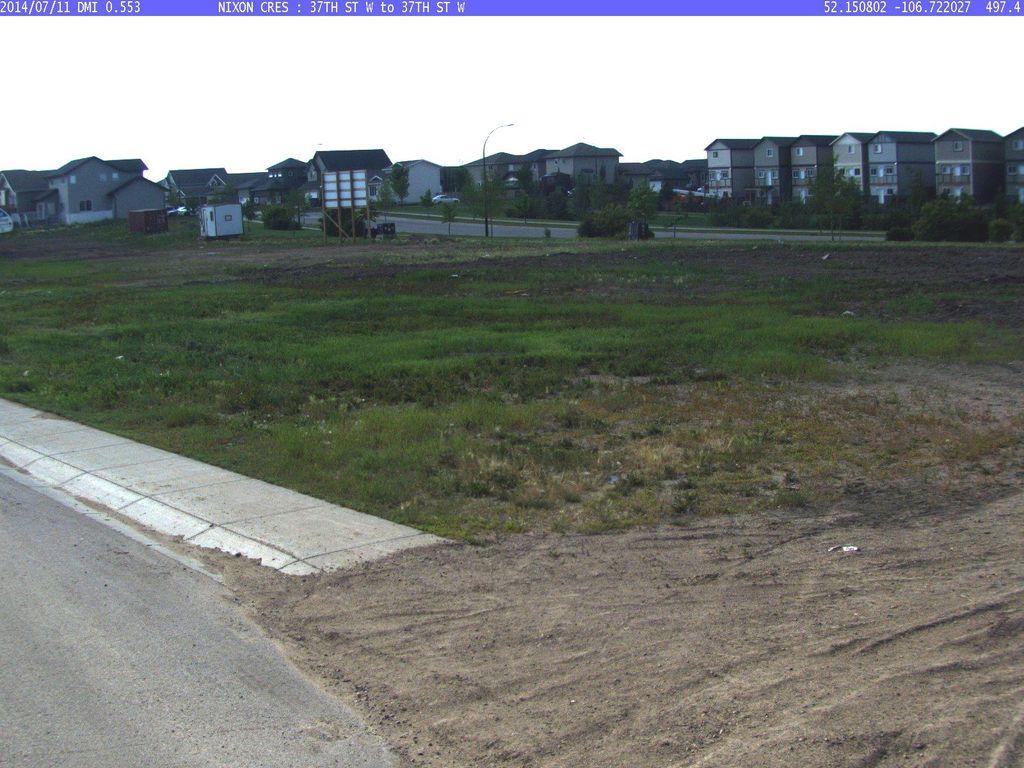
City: saskatoon